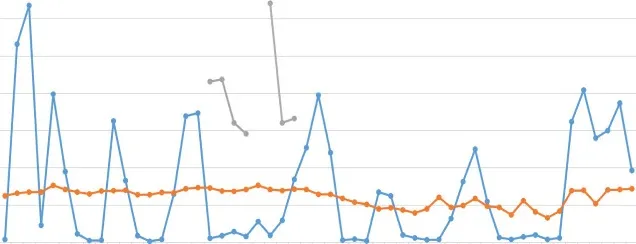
The blue line represents platelet count, the orange one represents hemoglobin, the gray one represents plasma concentration, after 7 months of sirolimus treatment, the relationship between sirolimus concentration level and platelet count showed that the sirolimus treatment was ineffective.
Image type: pathology (immunostaining)